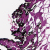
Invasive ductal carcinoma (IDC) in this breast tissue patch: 0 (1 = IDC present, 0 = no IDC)